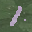
Label: 1